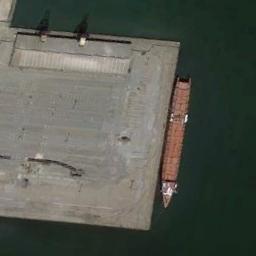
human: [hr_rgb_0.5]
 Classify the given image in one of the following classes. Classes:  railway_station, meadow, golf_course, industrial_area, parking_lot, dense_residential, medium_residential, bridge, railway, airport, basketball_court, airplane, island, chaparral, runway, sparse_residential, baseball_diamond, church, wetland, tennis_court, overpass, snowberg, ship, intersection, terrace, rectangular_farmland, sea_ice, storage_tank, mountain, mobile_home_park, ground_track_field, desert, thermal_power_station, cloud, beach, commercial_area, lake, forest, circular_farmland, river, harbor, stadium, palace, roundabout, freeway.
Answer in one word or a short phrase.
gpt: ship